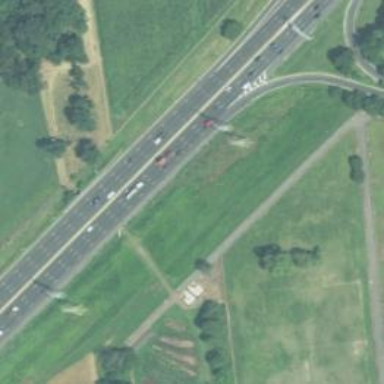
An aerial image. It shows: Trunk highway with expressway features.